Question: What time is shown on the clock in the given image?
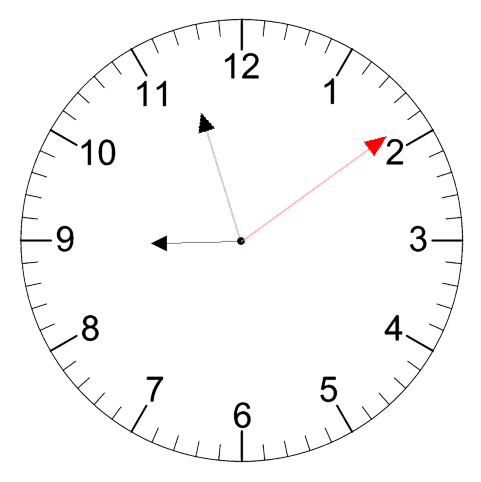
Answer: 08:57:09